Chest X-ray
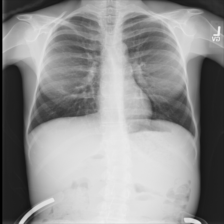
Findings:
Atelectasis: negative
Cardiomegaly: negative
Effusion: negative
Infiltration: negative
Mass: negative
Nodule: negative
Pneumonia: negative
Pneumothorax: negative
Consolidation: negative
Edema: negative
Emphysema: negative
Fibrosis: negative
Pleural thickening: negative
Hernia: negative